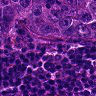
Metastatic tissue present: yes